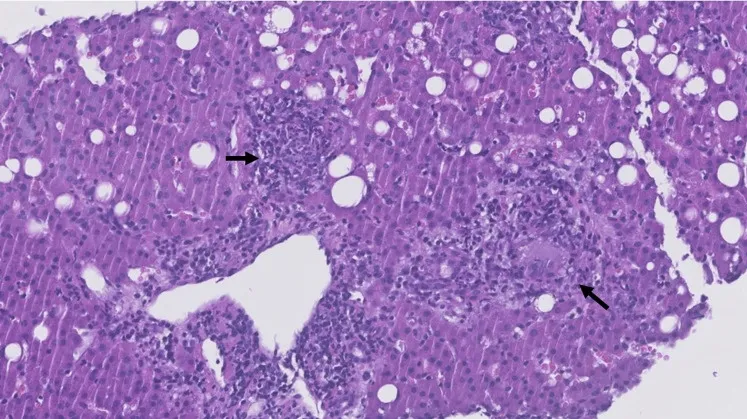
Granulomatous arrangement in H&E staining of liver biopsy. H&E staining amplification (x40) showing the vaguely granulomatous arrangement (thick black arrow). Although typical fibrin-ring lipogranulomas were not identified, the findings are compatible with Q fever hepatitis.
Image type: pathology (h&e)